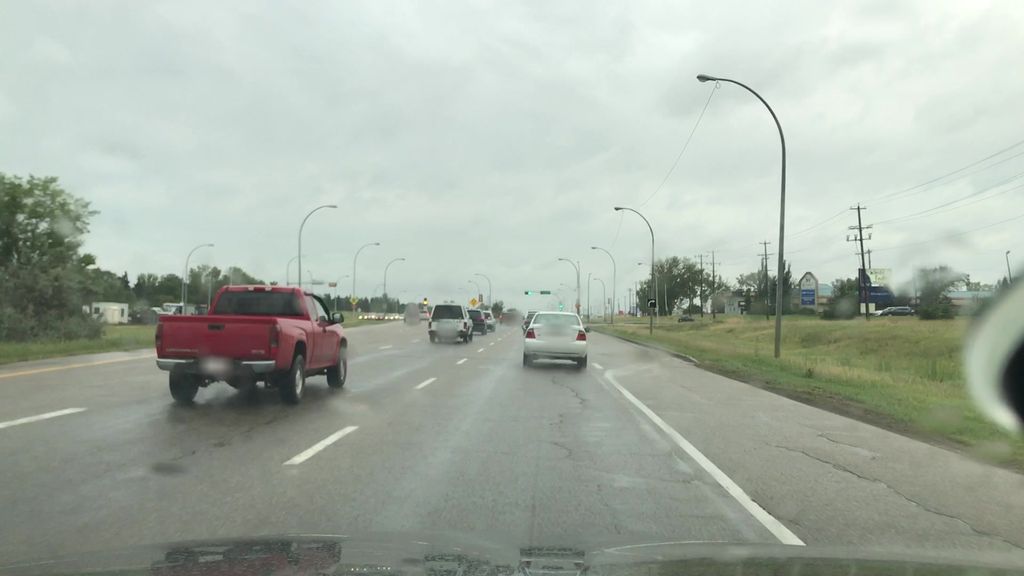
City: edmonton